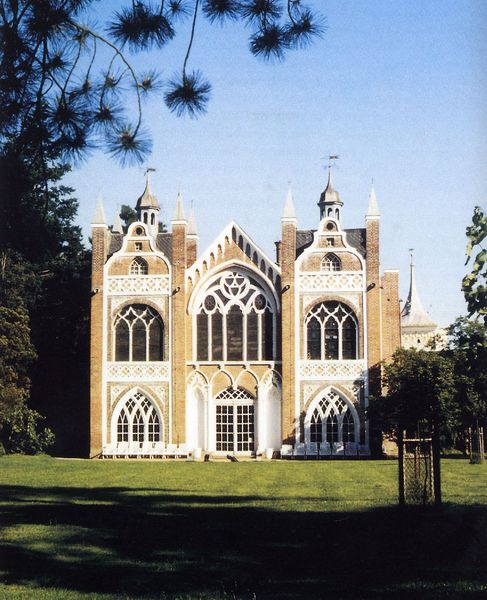
Titel: Gotisches Haus im Landschaftspark von Wörlitz
Künstler: Georg Christoph Hesekiel
Standort: Wörlitz, Landschaftspark (EU - D - Sachsen-Anhalt)
Schlagwörter: baum, blau, himmel, schatten, bäume, grün, fenster, licht, weiss, gebäude, park, rasen, schloss, wiese, gitter, kirche, england, gotik, wald, turm, garten, fassade, giebel, backstein, rundbogen, palme, tor, foto, türme, spitzbögen, gothik, fasssade, monster, fensterfront, wörlitz, neugotisch, verblendung, house, yellow, mosnter, fensterleisten, schhloss, monastair, mostair, goril, idk